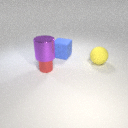
large blue rubber cube to the left of large yellow rubber sphere